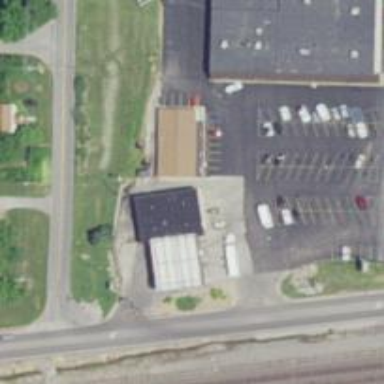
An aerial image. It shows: Convenience shop.